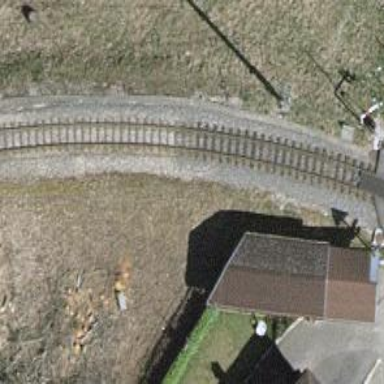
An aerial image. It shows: Narrow-gauge railway track with one electrified contact line.